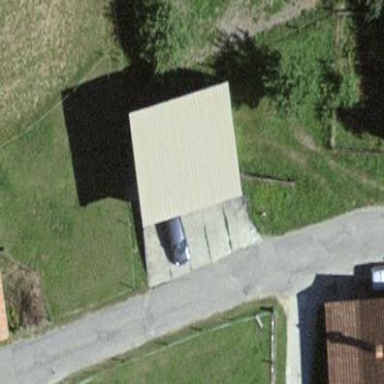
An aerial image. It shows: Garage.